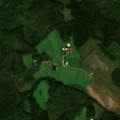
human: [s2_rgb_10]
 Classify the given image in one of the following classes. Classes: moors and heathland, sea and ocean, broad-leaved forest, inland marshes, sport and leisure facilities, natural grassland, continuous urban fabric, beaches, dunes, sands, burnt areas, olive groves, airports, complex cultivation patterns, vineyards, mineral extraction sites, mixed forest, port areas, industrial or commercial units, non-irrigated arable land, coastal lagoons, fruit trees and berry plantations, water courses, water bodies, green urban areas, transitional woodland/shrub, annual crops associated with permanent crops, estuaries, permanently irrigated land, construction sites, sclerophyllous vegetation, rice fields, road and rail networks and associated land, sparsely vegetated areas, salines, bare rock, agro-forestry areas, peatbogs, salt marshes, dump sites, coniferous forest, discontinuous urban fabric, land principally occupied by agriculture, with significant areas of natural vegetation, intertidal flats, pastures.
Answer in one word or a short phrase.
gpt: non-irrigated arable land, coniferous forest, mixed forest, transitional woodland/shrub